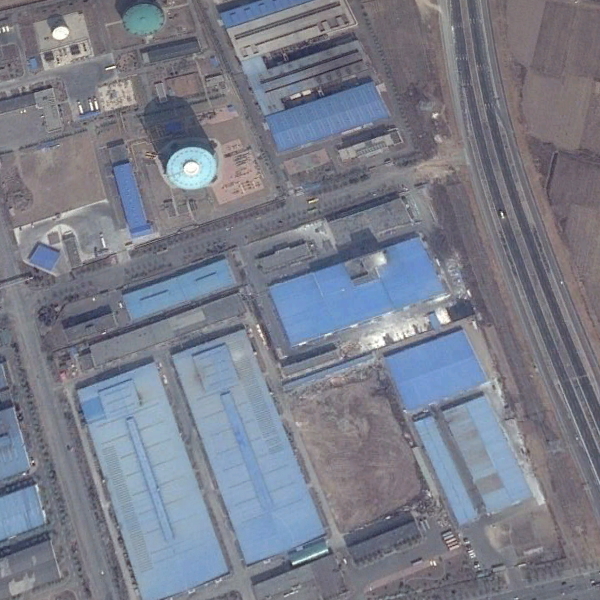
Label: Industrial